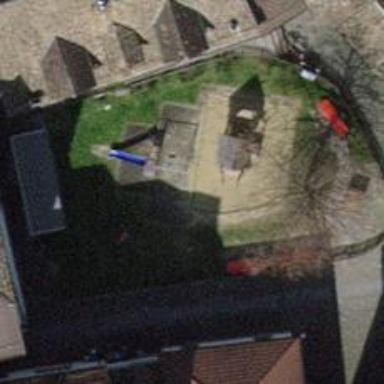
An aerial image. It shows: Playground area for leisure land.